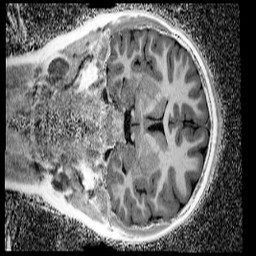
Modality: UNIT1_denoised
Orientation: coronal
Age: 9
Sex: female
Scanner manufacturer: siemens
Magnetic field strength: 3 T
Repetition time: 4 s
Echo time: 0.00299 s